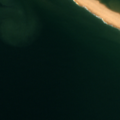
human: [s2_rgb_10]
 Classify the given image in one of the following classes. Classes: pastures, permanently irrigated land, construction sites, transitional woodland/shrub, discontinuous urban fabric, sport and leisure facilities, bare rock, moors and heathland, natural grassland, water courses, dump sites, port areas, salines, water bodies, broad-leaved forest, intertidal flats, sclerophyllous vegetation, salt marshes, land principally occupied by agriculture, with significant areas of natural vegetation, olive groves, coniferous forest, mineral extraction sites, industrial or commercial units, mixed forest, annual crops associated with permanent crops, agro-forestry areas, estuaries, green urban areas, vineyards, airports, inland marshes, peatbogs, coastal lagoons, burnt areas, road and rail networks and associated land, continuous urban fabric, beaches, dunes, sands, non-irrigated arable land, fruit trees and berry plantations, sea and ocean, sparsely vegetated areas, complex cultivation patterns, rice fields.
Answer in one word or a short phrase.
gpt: intertidal flats, coastal lagoons, sea and ocean